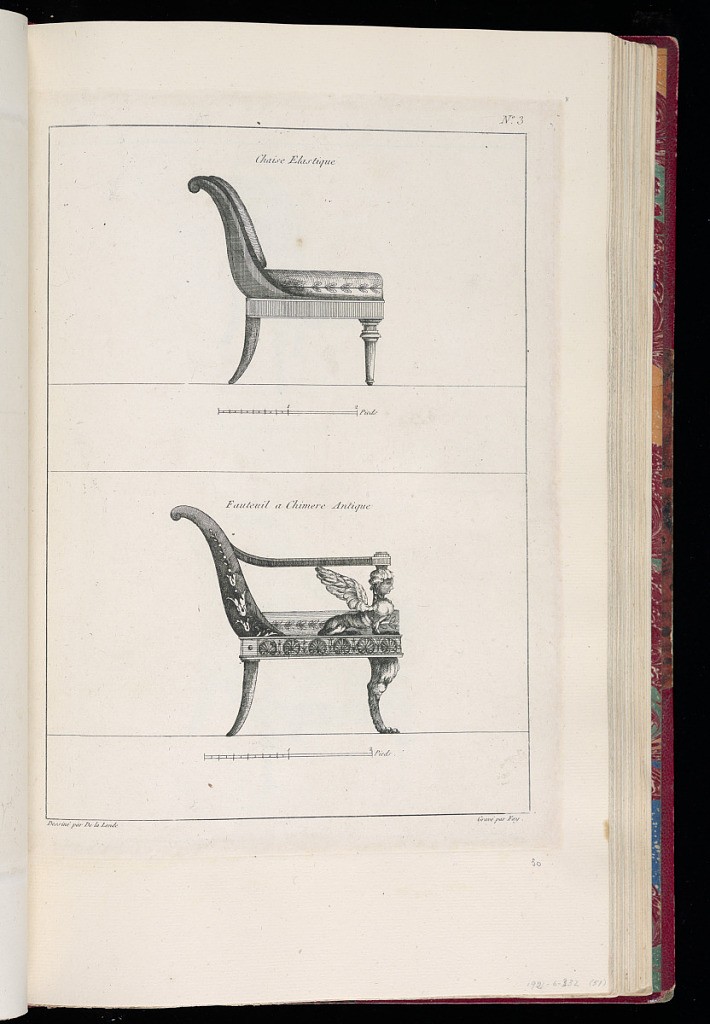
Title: Designs for Chairs
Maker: Richard de Lalonde, French, active 1780–96
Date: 1780-1789
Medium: Etching on off-white laid paper
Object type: Print
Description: Designs for two chairs decorated with ornament motifs including branches, scrolls, shells, and a chimera. The plate is signed and numbered.